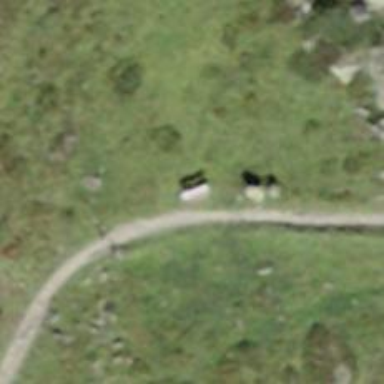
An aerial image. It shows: Bench.